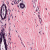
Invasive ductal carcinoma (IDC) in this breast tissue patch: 0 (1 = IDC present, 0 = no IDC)